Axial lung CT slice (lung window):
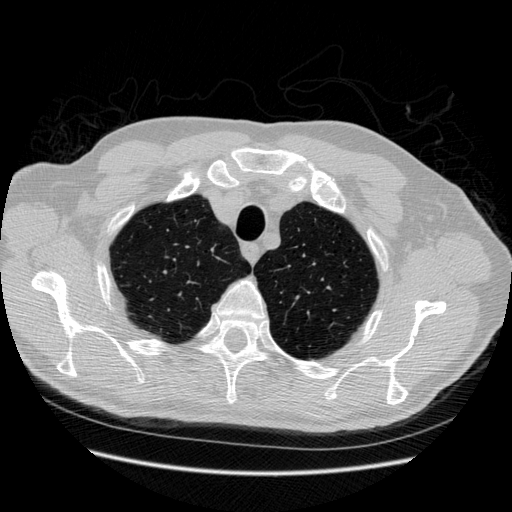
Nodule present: no